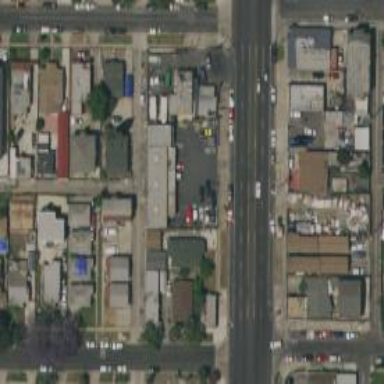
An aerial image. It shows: Alley classified as service road.